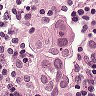
Metastatic tissue present: yes